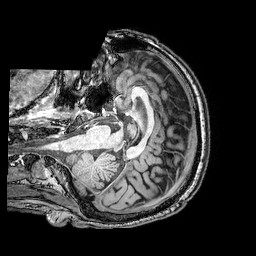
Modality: T1w
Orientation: axial
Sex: male
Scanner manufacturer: philips
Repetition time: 0.008251 s
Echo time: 0.00381 s